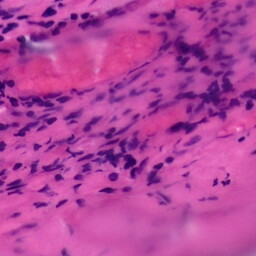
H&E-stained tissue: Tonsil